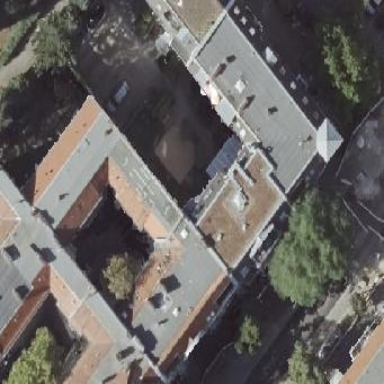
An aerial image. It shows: Building consisting of apartments with double saltbox roof shape.